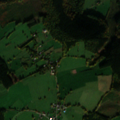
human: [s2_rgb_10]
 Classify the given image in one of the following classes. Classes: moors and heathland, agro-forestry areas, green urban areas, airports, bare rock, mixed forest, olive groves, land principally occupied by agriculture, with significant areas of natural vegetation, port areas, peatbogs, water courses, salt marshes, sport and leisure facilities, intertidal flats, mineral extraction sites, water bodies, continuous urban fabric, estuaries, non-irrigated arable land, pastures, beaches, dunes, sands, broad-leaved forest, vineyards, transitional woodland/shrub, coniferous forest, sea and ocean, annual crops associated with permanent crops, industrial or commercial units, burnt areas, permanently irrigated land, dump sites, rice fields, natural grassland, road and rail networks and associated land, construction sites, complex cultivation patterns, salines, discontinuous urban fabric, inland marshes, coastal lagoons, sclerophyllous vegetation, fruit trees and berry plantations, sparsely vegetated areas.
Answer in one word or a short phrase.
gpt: pastures, coniferous forest, mixed forest